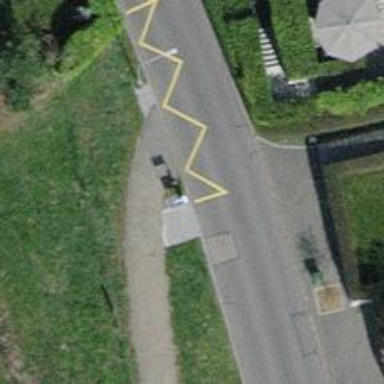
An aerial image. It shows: Bus stop with platform for public transport.